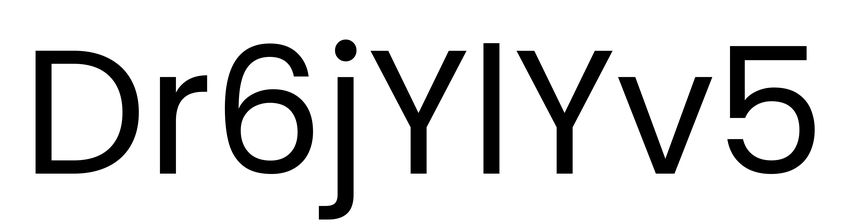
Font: Poppins-Regular